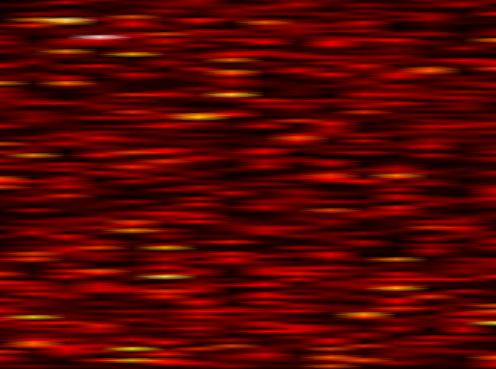
Label: FBMC